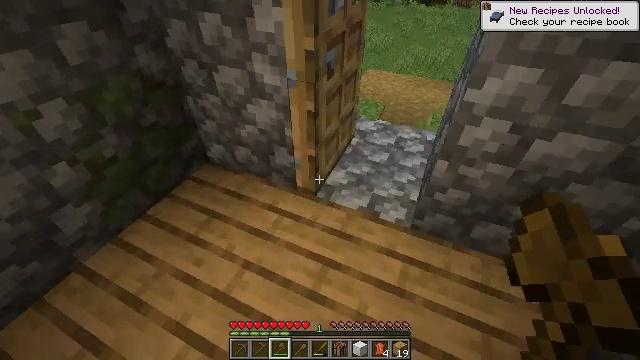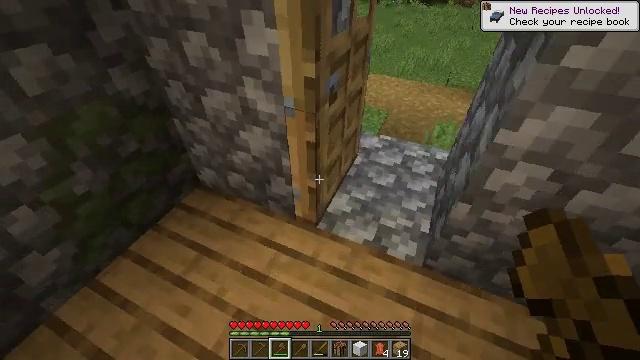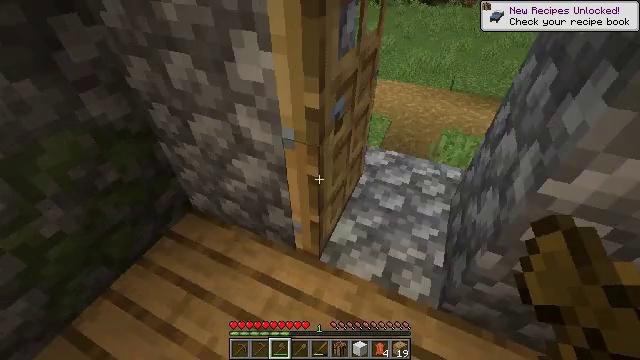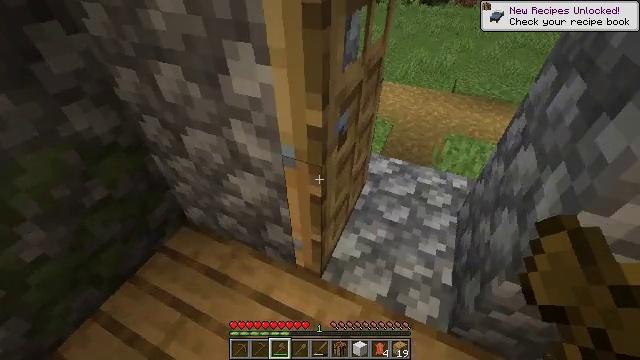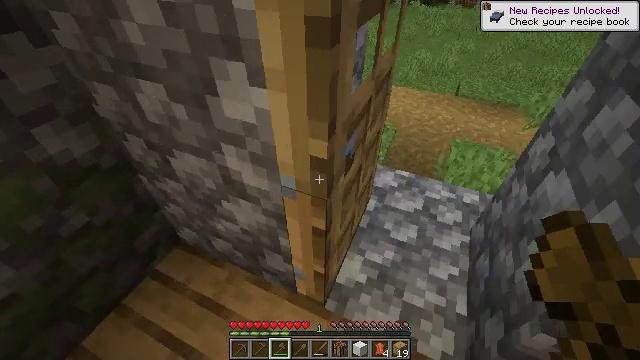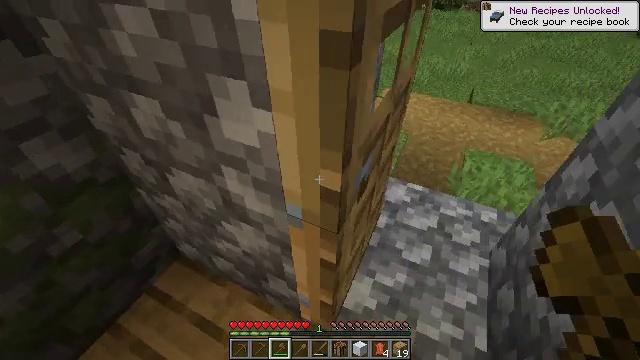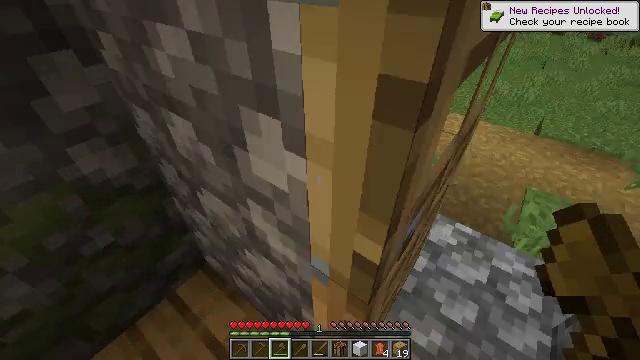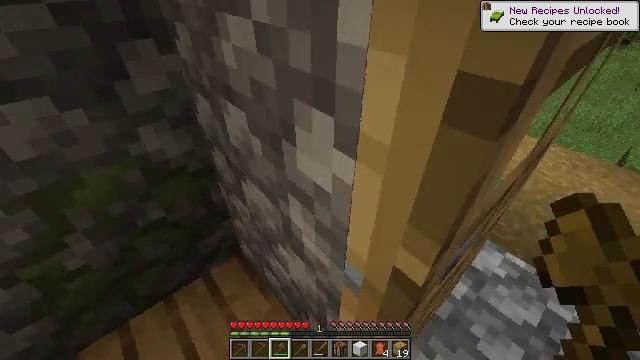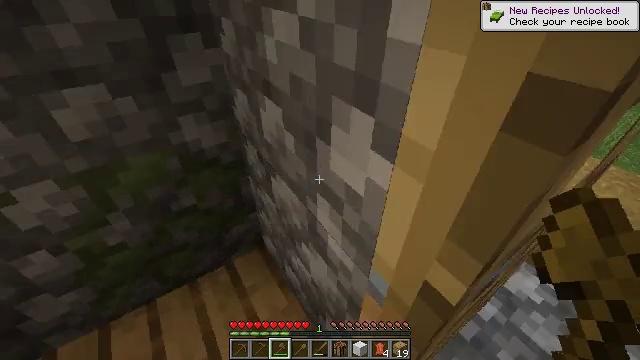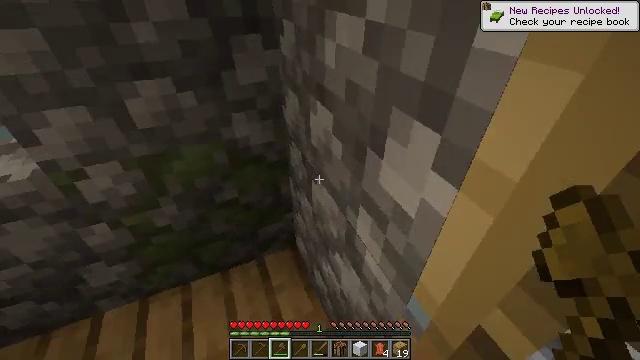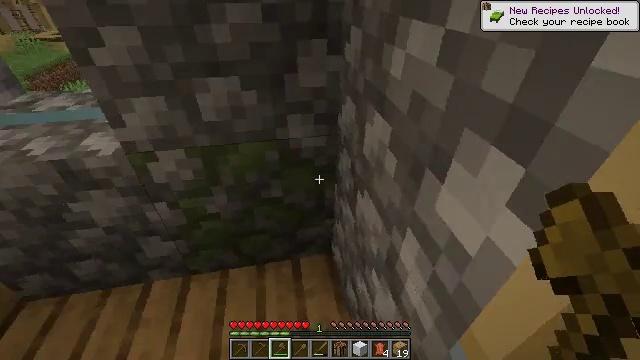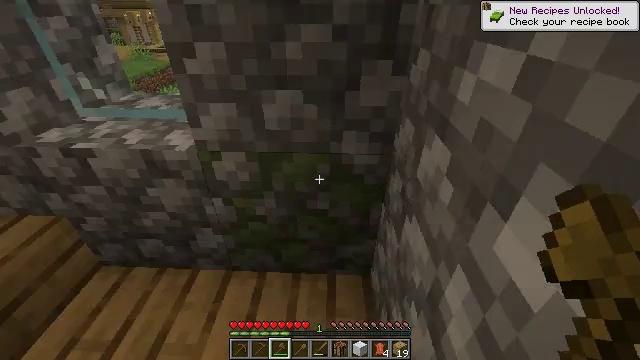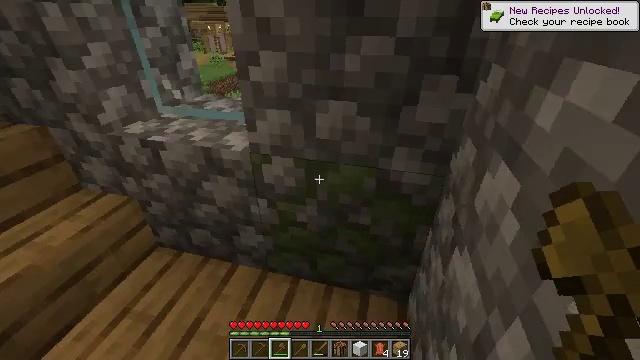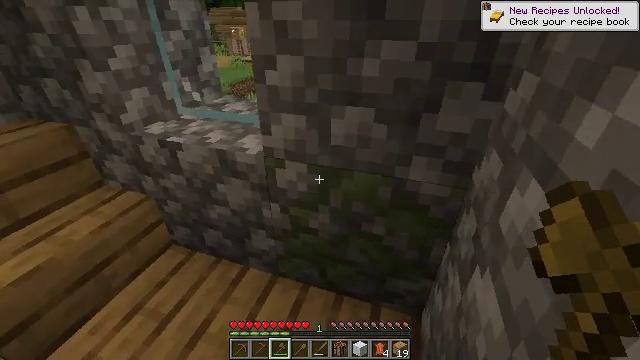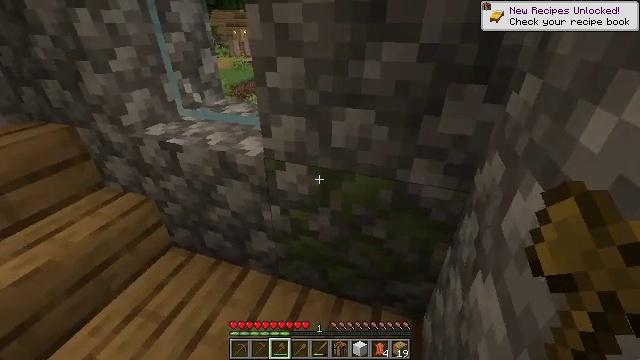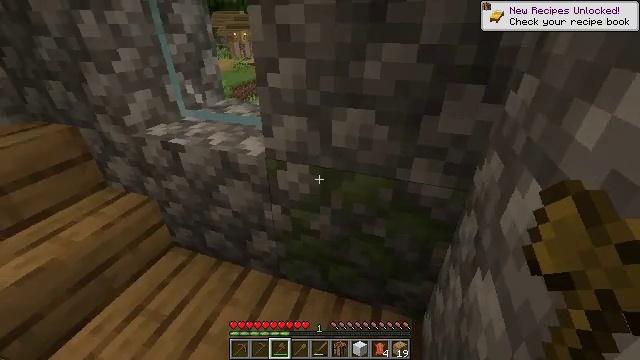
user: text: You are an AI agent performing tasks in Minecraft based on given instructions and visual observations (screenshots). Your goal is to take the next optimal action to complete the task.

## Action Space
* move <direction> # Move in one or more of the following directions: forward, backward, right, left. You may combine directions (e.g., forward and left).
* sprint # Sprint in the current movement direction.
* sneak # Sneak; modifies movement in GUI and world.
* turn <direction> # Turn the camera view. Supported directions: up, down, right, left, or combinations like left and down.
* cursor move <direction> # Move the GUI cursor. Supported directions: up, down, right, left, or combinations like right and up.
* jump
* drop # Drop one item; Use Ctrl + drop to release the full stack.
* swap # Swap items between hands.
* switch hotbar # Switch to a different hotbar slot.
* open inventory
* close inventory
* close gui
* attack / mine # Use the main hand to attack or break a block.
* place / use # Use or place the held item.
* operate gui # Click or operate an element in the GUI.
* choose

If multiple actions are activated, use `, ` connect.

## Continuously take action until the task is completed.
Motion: motion action
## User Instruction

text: Gather the torch from its position.
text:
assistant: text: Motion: move forward
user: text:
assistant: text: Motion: move forward
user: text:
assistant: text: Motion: move forward
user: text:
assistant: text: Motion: move forward
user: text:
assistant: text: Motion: move forward, turn left
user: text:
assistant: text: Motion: move forward and move right, turn left and up
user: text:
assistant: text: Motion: move forward and move right, turn left
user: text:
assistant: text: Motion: move forward and move right, turn left
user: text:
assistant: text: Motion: move forward and move right, turn left
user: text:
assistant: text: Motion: move right, turn left and up
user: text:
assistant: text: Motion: move right, turn left and up
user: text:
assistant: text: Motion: move right, turn left and up
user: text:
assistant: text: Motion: move right, turn left
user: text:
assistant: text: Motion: move back and move right
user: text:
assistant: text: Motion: move back and move right
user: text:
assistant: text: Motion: move back and move right, turn left and up
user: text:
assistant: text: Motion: move back and move right, turn left and up
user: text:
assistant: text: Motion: move back and move right, turn left and up
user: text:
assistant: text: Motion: move back and move right, turn left and up
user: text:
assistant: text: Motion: move back and move right, turn left and up
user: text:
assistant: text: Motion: move back, turn left
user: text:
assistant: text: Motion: move back
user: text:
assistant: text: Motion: move back
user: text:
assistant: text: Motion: move back
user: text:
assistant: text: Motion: move back and move right
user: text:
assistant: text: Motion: move back and move right
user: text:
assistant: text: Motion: move back and move right, turn right
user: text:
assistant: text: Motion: move right, turn right
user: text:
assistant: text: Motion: move right
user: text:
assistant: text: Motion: move right